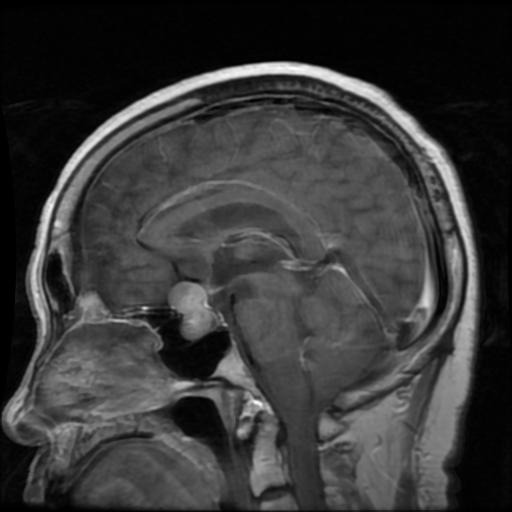
Label: pituitary